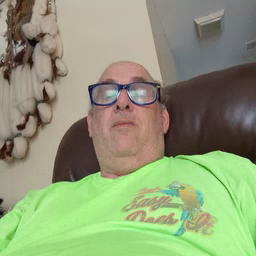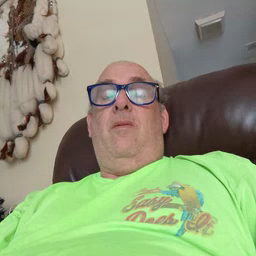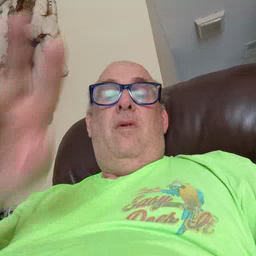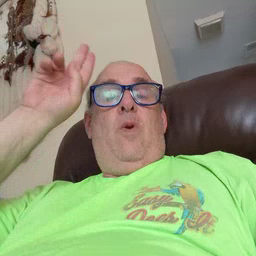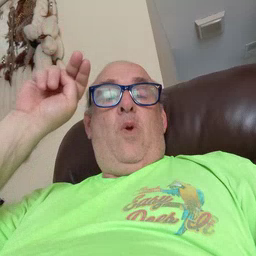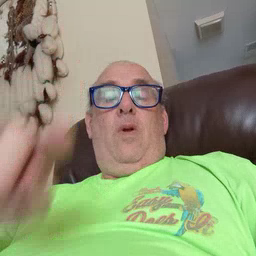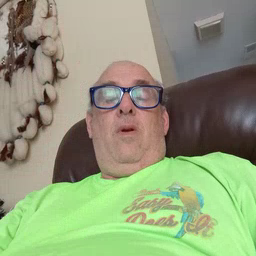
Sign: horse